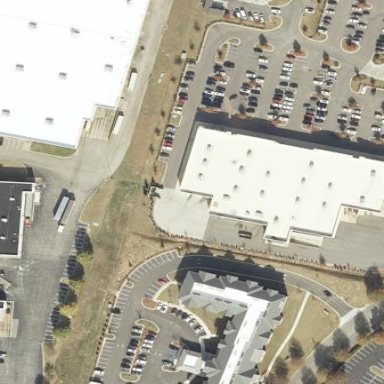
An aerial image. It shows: Retail building.